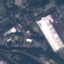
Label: Industrial